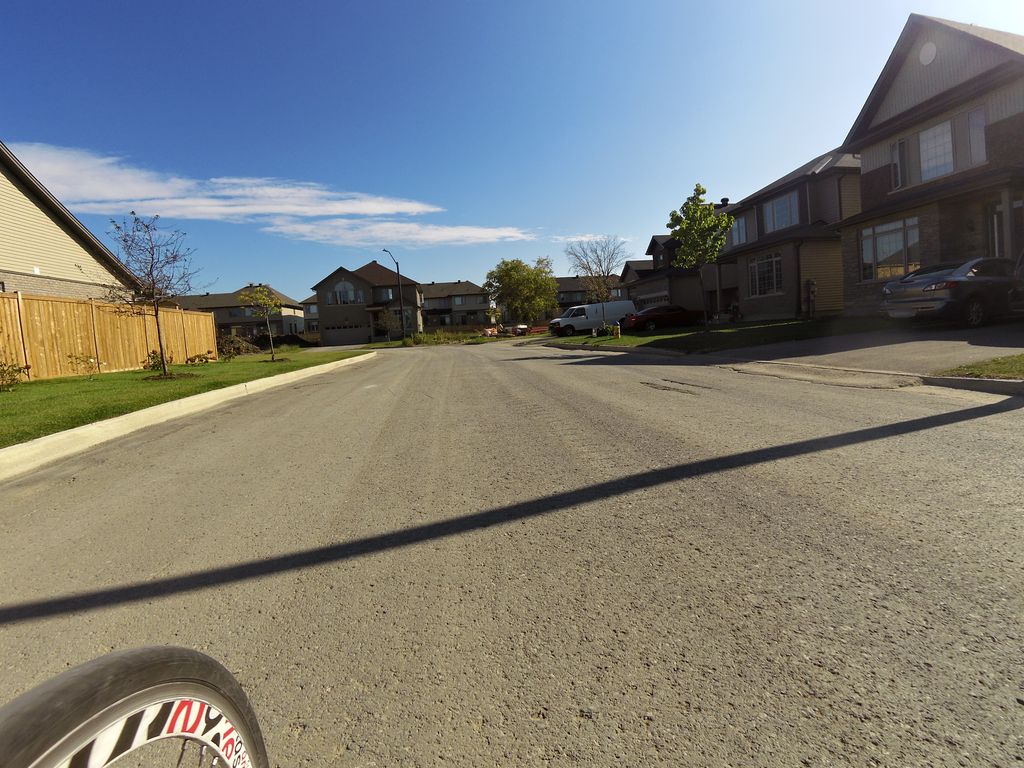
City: ottawa-gatineau